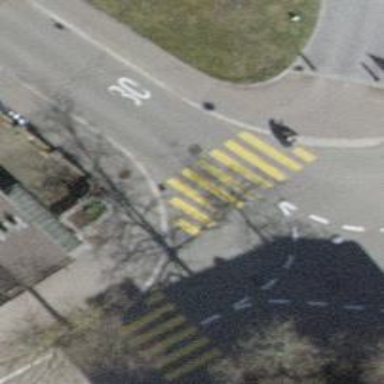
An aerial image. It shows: Kerb barrier.